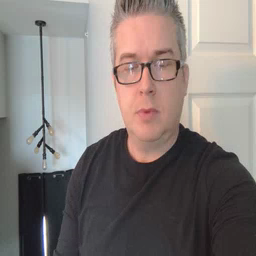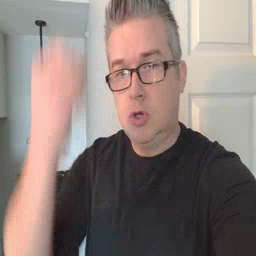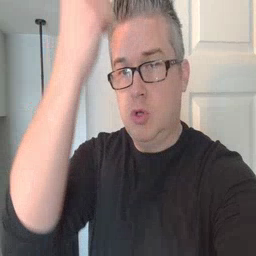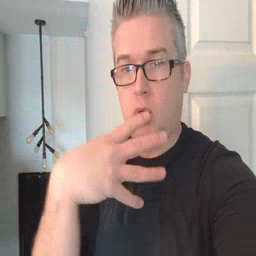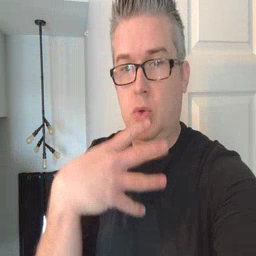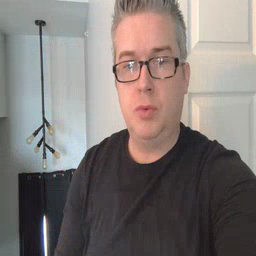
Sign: shower